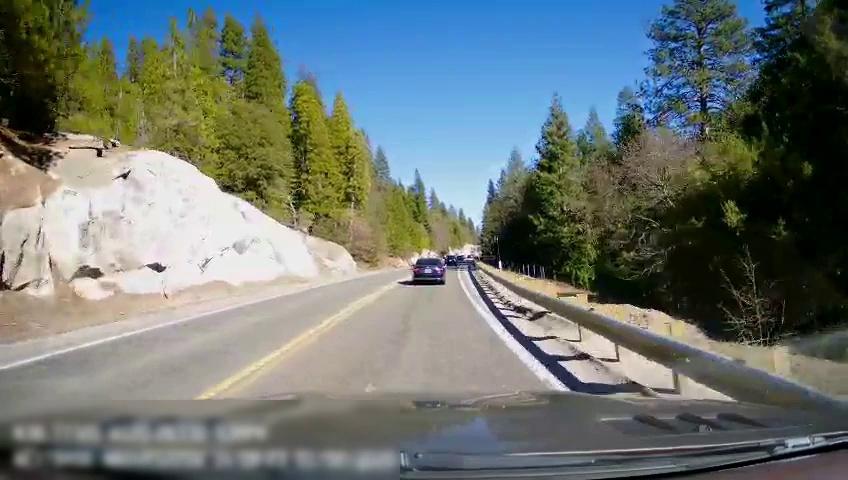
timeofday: Day
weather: Sunny
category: Drivable Space
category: Vehicles | Car
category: Vehicles | Car
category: Lanes | Opposite Lane
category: Lanes | Opposite Lane
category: Lanes | Current Lane
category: Lanes | Current Lane